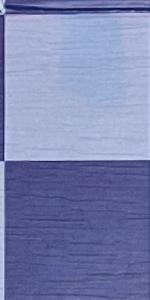
Label: Empty